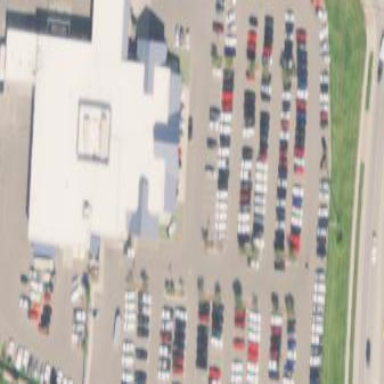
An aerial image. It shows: Building that houses car shop.